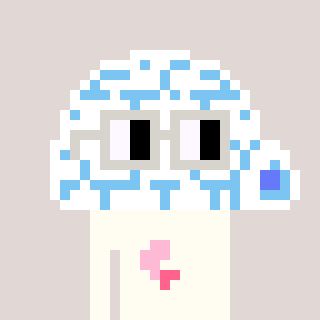
a pixel art character with square light gray glasses, a igloo-shaped head and a grayscale-colored body on a warm background